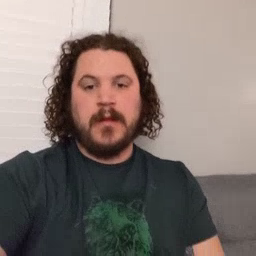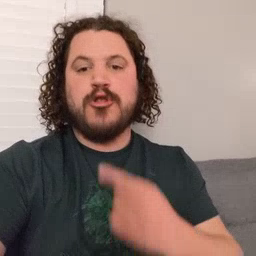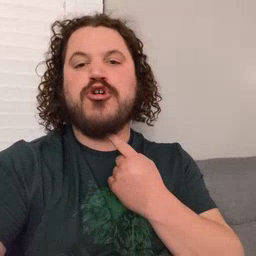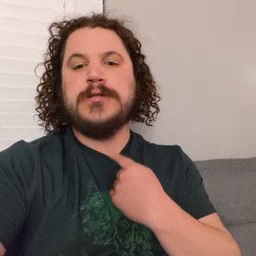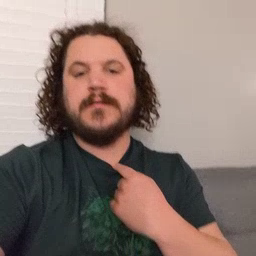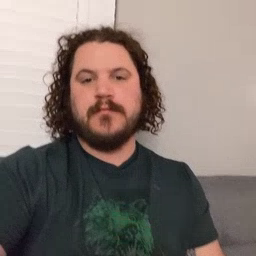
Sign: thirsty